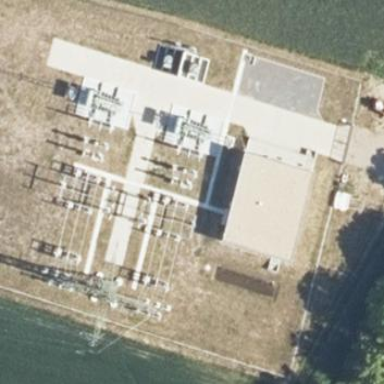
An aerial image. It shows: Outdoor power substation surrounded by fence. The substation is specifically for distribution purposes.